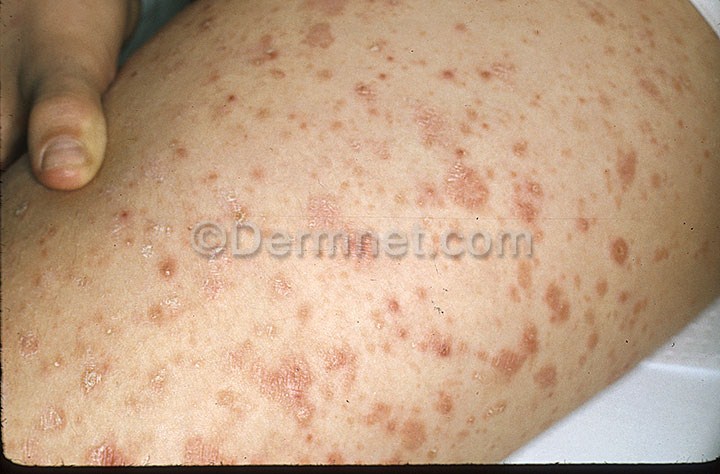
Disease: Psoriasis pictures Lichen Planus and related diseases